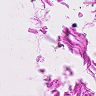
Metastatic tissue present: no